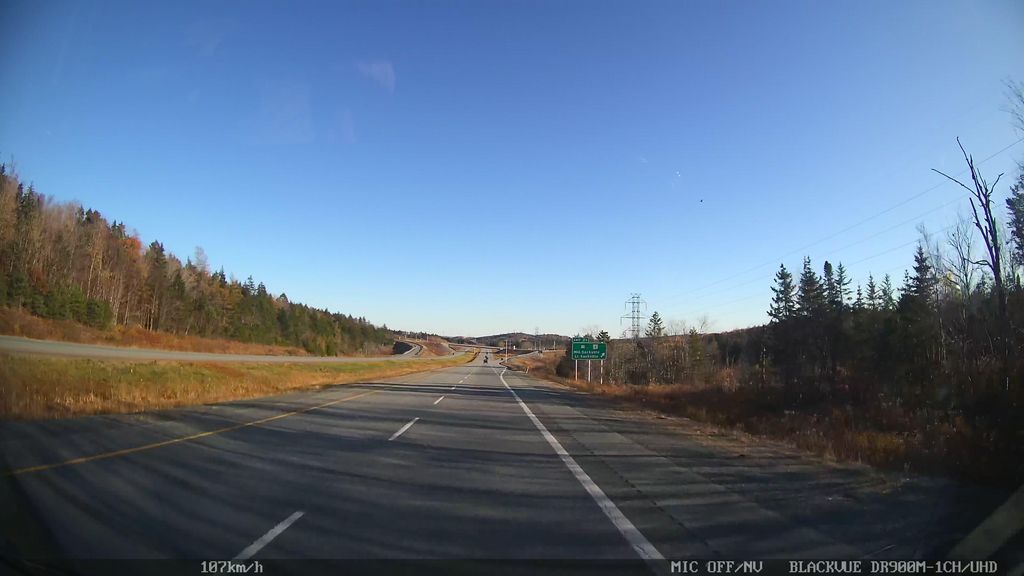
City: halifax